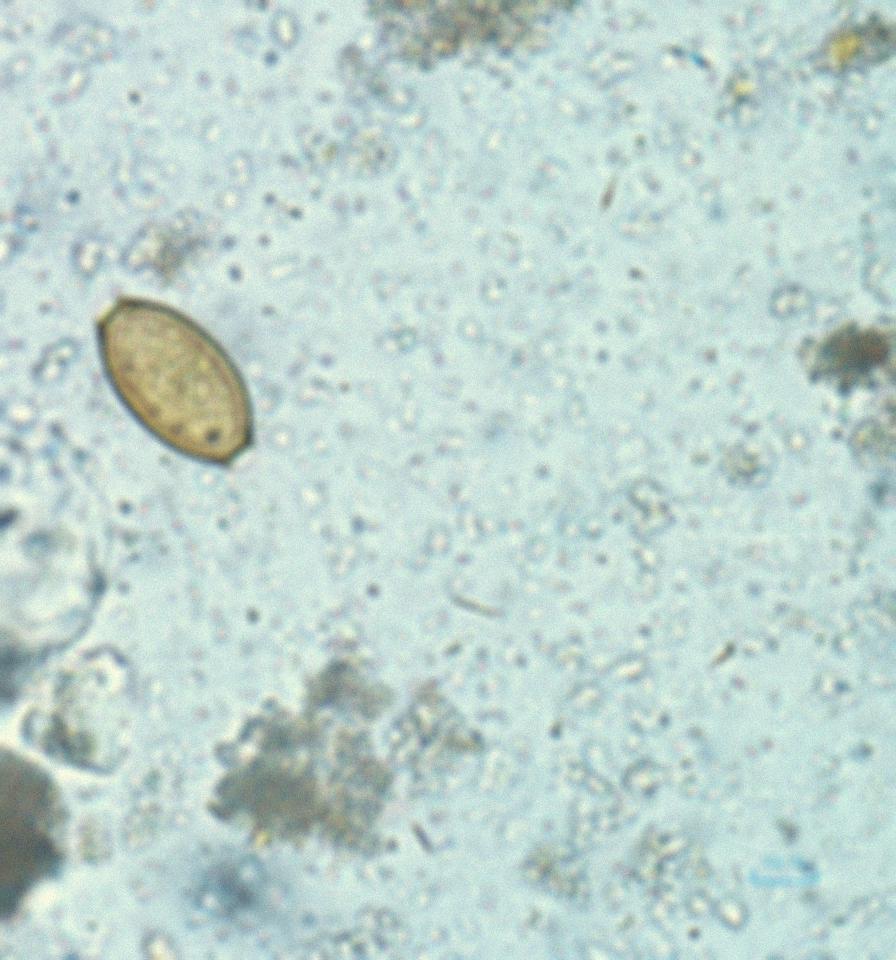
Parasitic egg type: Trichuris trichiura